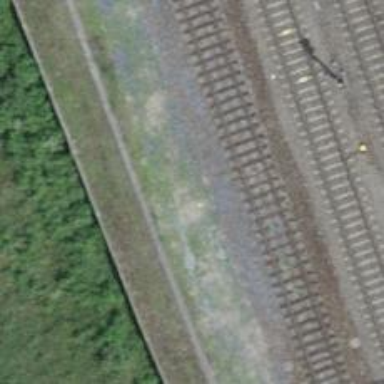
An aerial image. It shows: Abandoned railway yard with one track.